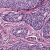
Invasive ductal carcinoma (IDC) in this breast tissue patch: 0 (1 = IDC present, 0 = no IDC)